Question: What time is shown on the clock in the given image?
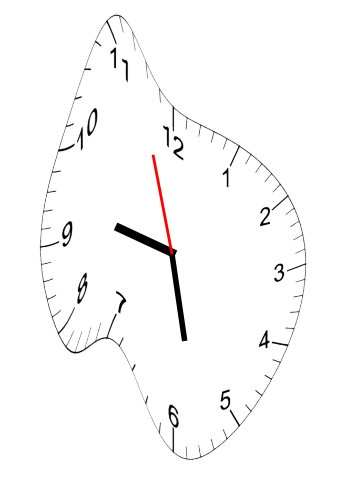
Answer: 09:27:57